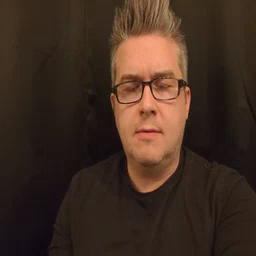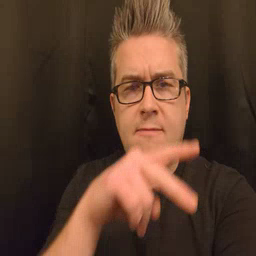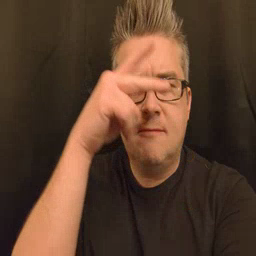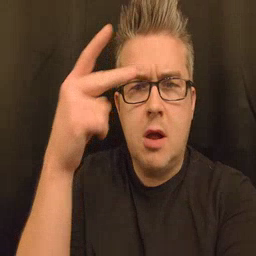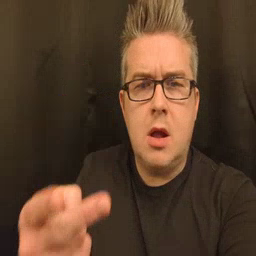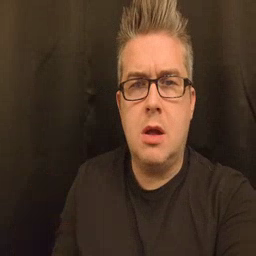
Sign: fall